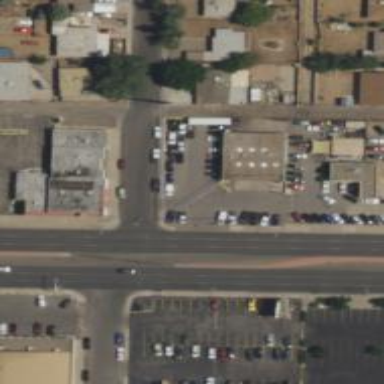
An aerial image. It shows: Car shop in retail area.